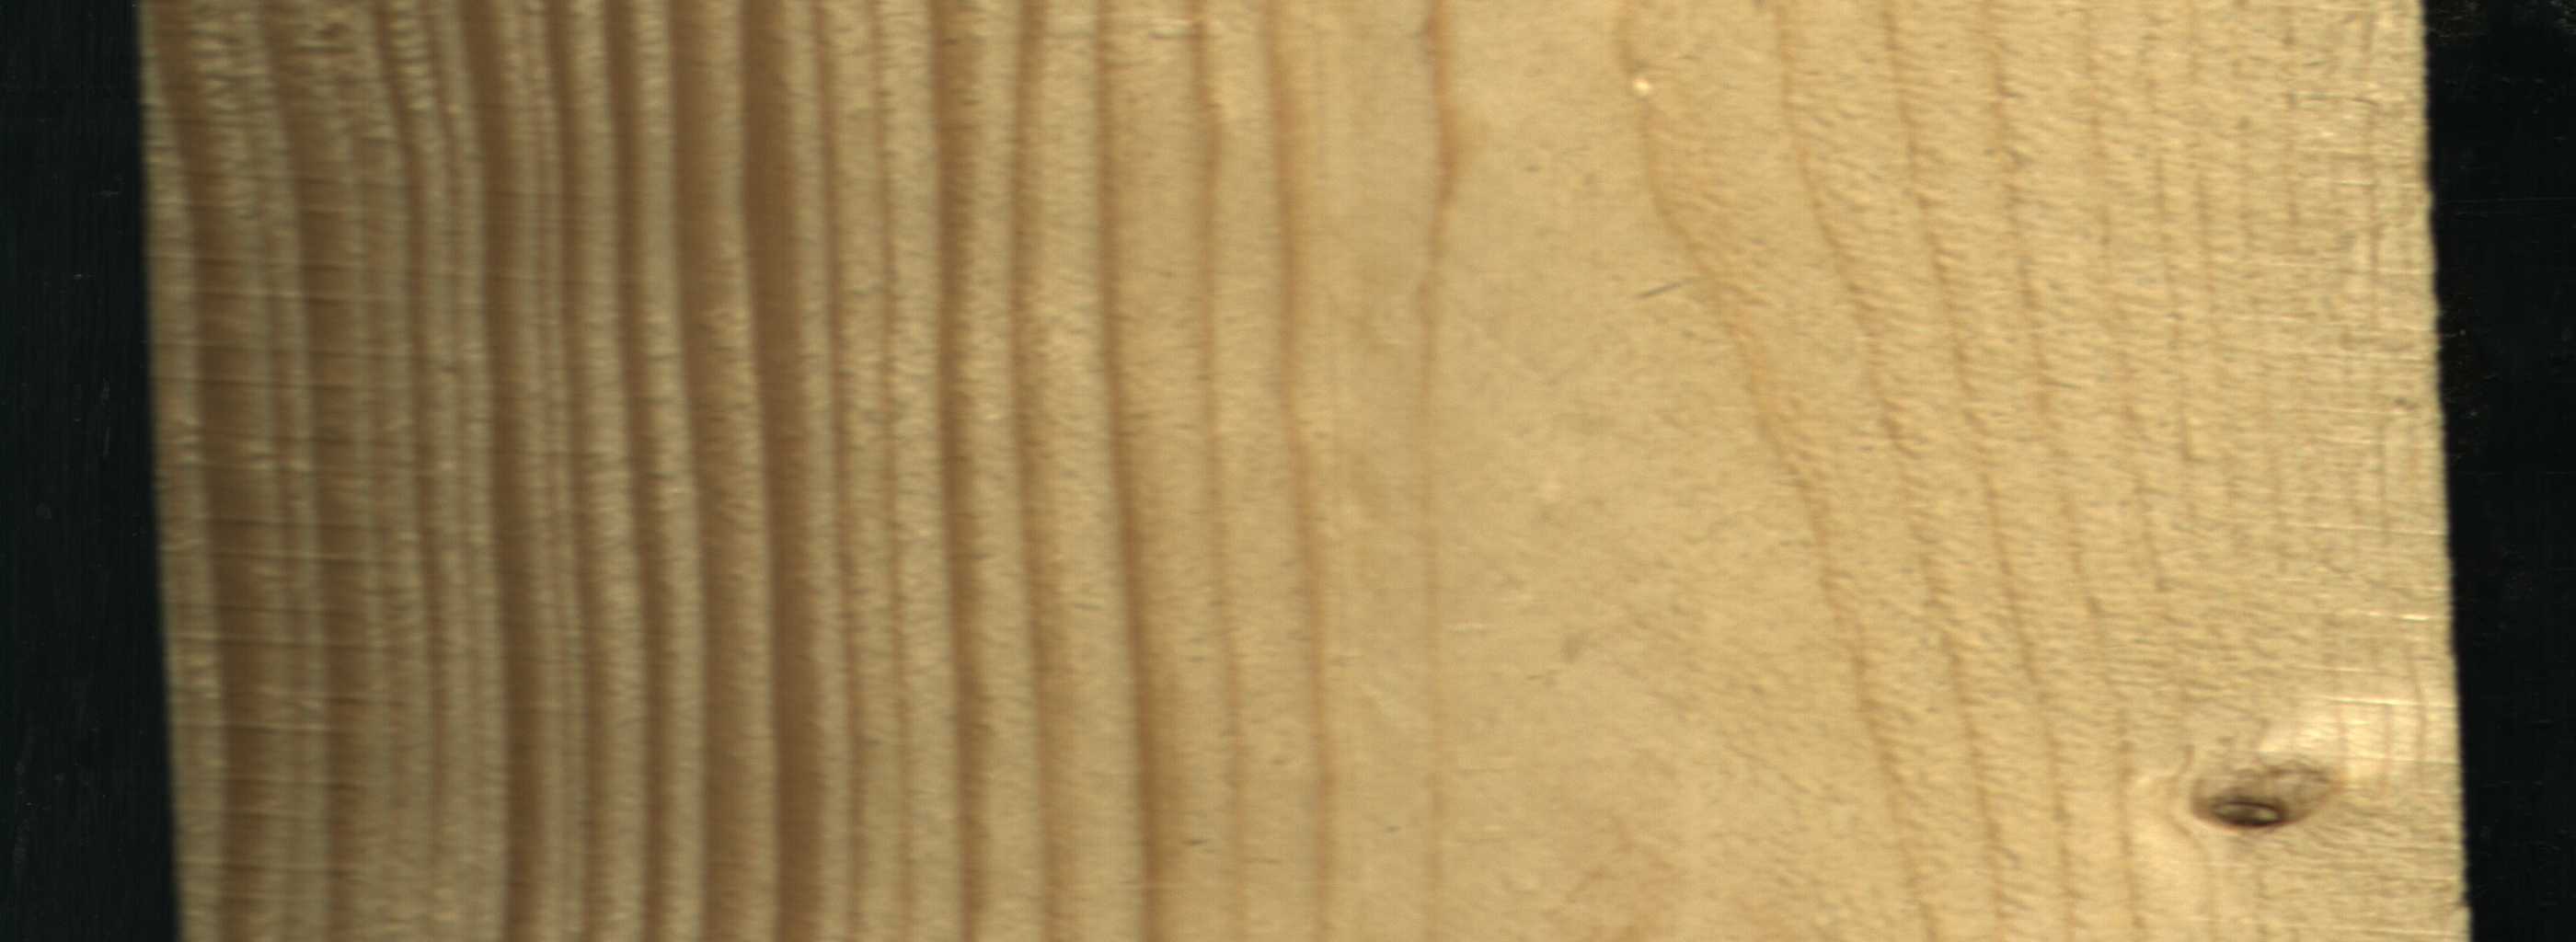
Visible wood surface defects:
Live_Knot